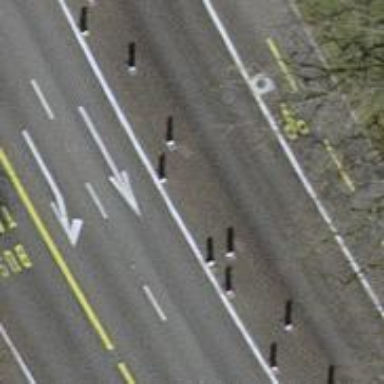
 with shared busway and cycleway on the left."